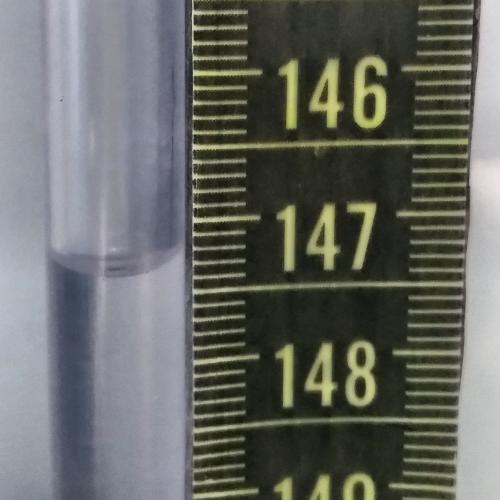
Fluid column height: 147.3 cm